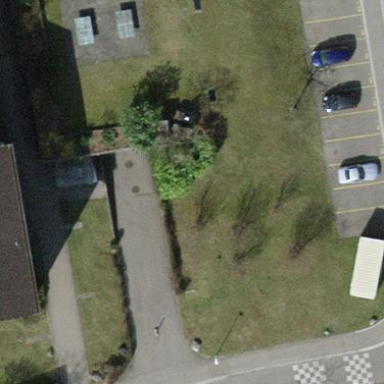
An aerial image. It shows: Multi-storey parking building with asphalt surface.